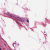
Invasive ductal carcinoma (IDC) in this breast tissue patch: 0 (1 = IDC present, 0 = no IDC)